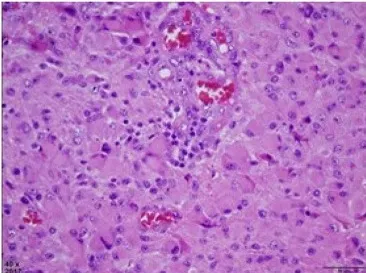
(B) H&E stained section of right temporal mass at original magnification of 40x, also reveals a densely cellular astrocytic neoplasm with slightly more gemistocytic features, nuclear atypia, mitosis, and vascular endothelial proliferation that was similar to the previously resected tumor. This material lacked necrosis.
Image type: pathology (h&e)